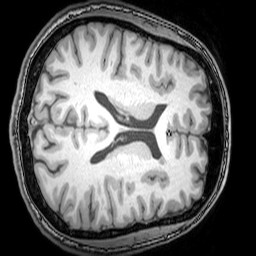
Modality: T1w
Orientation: axial
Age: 25
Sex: male
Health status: healthy
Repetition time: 0.081 s
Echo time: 0.037 s